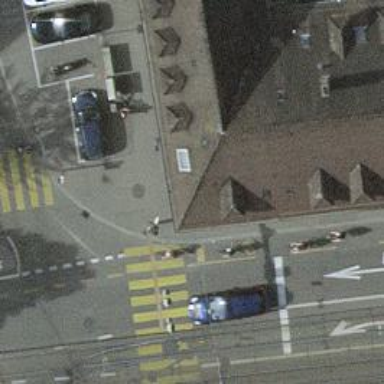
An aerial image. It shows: Kerb barrier.